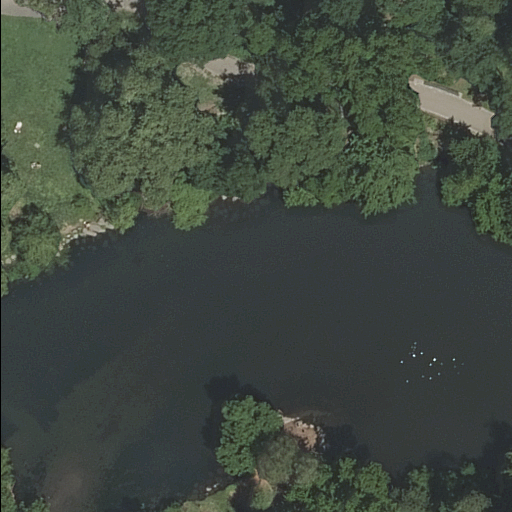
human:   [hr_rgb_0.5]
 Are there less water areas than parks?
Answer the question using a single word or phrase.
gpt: no

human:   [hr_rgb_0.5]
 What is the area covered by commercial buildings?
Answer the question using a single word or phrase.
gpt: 0m2

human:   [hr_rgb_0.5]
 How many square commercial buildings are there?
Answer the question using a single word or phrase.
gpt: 0

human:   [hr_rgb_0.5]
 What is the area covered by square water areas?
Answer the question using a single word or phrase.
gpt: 0m2

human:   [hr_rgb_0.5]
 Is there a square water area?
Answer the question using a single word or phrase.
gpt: no

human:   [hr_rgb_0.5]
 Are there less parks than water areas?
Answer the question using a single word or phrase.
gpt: no

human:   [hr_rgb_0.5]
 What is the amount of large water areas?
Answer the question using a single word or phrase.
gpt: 1

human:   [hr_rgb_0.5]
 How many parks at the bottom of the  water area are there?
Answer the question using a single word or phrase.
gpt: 0

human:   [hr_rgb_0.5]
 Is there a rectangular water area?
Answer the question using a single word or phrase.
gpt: no

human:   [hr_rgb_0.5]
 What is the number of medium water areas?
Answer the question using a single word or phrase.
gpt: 0

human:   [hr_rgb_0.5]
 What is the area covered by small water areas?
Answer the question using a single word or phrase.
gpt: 0m2

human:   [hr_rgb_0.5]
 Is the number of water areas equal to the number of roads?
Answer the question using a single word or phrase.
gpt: yes

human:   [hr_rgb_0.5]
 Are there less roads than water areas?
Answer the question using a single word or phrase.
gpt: no

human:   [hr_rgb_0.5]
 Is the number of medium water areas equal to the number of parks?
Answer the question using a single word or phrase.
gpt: no

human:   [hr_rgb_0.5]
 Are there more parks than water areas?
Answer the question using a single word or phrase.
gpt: no

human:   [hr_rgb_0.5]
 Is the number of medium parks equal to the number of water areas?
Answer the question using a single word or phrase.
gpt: no

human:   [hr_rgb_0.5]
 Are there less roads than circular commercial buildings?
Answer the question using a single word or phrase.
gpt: no

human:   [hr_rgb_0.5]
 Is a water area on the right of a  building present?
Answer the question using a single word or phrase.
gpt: no

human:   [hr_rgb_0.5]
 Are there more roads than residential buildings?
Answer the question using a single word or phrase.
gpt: yes

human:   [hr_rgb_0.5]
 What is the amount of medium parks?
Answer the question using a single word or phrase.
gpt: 0

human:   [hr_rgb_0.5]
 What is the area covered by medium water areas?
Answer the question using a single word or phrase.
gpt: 0m2

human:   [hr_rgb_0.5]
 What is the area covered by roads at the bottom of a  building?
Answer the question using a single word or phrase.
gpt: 0m2

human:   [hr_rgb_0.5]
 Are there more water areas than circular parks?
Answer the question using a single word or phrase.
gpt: yes

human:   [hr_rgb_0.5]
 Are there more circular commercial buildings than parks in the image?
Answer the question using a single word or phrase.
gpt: no

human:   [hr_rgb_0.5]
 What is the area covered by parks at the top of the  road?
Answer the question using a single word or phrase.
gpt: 10633m2

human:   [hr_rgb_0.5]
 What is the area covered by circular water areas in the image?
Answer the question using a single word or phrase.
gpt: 0m2

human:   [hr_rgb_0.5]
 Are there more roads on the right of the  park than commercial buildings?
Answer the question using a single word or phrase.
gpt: no

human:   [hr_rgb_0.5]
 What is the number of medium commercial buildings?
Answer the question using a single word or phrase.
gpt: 0

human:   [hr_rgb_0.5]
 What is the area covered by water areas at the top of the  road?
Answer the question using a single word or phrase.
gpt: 0m2

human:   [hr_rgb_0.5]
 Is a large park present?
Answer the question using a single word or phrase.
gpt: yes

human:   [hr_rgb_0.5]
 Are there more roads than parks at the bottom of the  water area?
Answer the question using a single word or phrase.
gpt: yes

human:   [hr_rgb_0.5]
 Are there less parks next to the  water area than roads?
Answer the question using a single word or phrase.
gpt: no

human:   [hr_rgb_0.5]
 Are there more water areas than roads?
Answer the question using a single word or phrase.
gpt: no

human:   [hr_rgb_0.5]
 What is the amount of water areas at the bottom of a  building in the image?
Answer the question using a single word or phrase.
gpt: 0

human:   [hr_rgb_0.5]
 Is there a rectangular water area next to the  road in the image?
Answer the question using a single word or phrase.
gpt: no

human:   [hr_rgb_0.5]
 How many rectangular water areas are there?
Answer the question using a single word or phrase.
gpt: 0